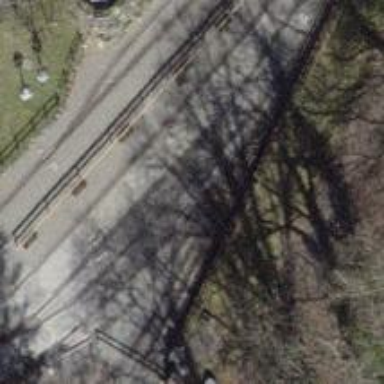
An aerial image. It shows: Miniature railway yard.